Field crop: maize
Growth stage: 2
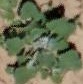
Species: chenopodium